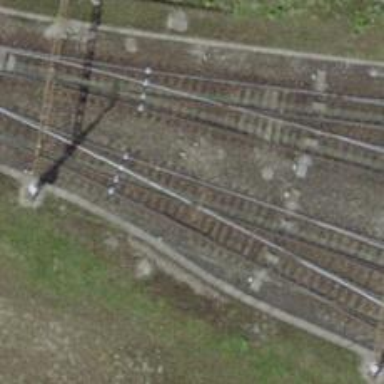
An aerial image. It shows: Single-track electrified railway service yard with contact line for trains.